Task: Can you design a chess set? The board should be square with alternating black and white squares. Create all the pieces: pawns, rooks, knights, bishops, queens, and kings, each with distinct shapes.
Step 3310:
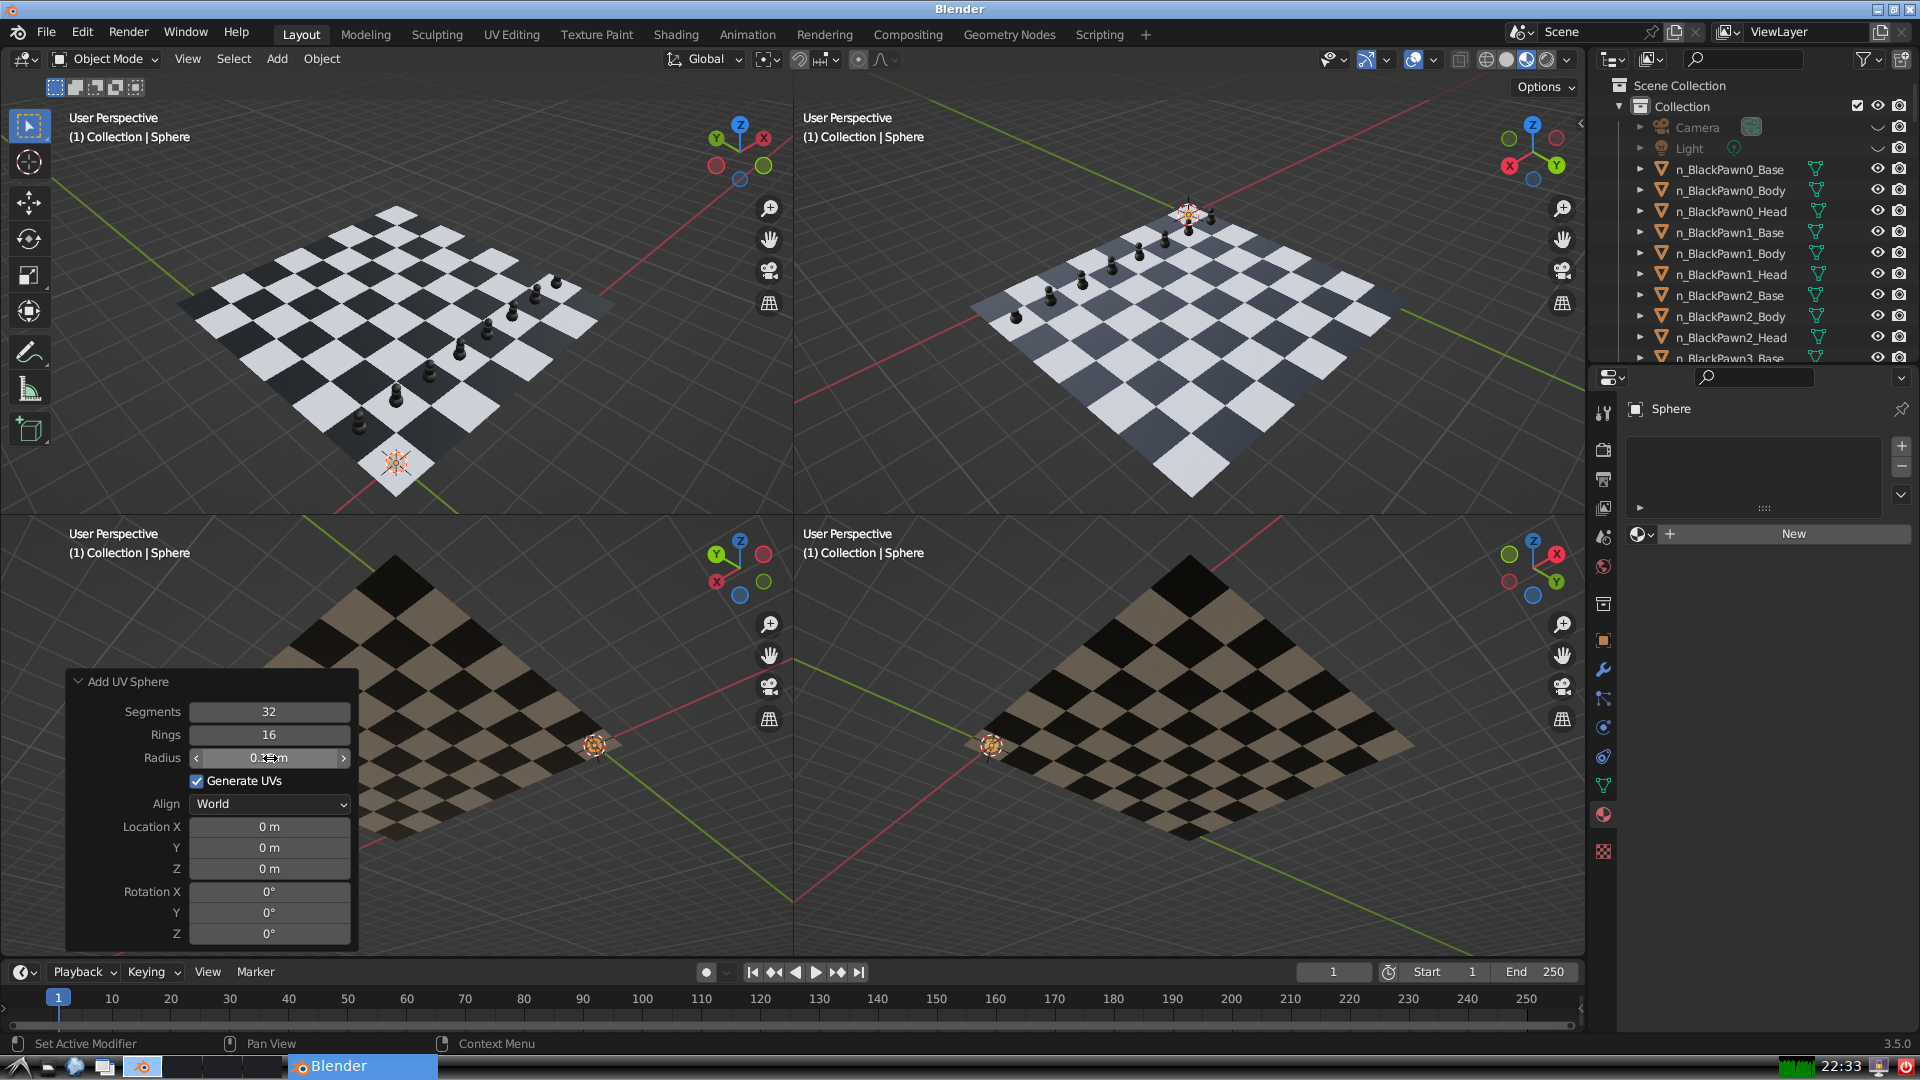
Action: click: no